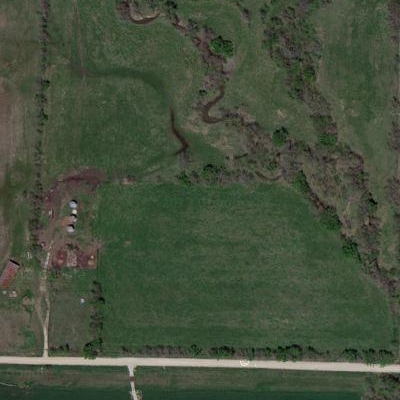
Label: Grass